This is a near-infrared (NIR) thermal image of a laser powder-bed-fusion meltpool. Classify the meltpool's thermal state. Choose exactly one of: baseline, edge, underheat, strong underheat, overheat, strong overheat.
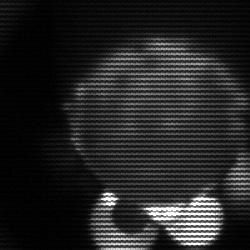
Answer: edge